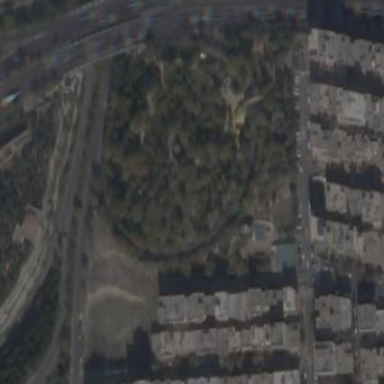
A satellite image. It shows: Park.